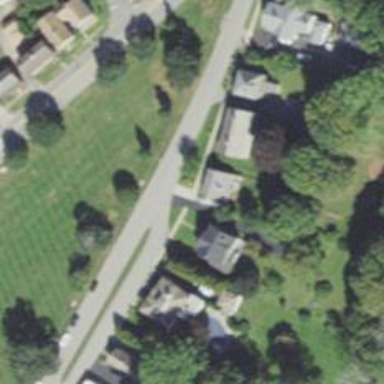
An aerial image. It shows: Residential driveway designated as service road.